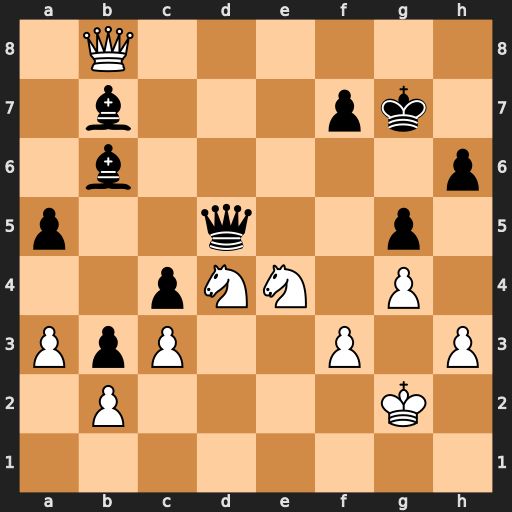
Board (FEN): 1Q6/1b3pk1/1b5p/p2q2p1/2pNN1P1/PpP2P1P/1P4K1/8
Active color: w
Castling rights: -
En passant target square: -
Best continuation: Nf5+ Qxf5 gxf5